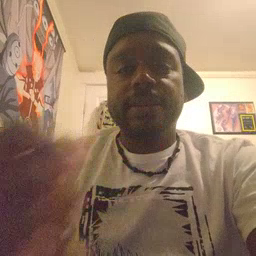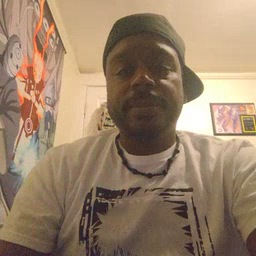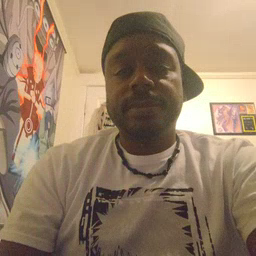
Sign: pajamas